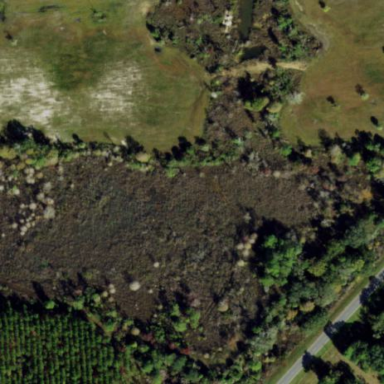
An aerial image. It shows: Beautiful wet meadow natural wetland.